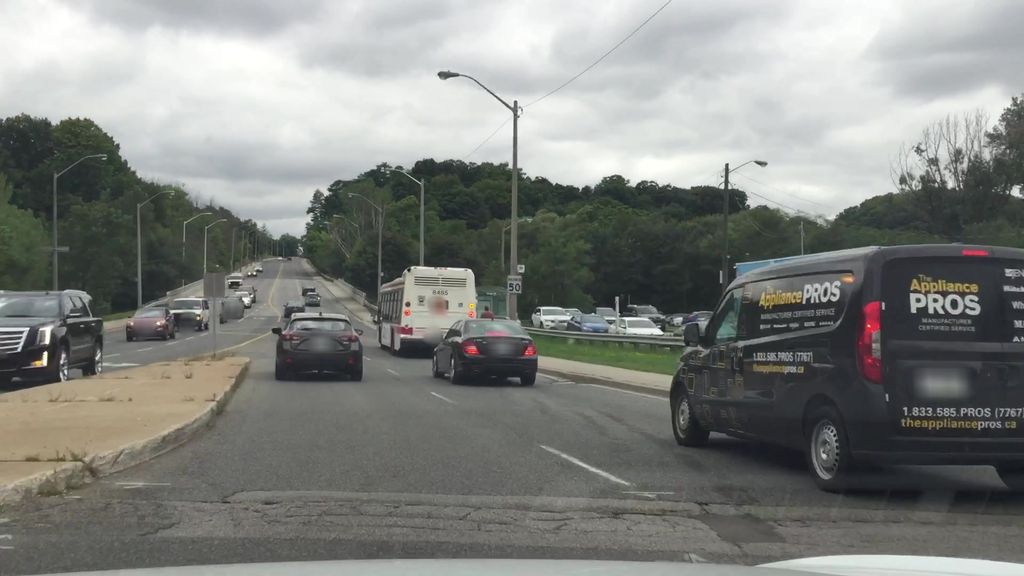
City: toronto